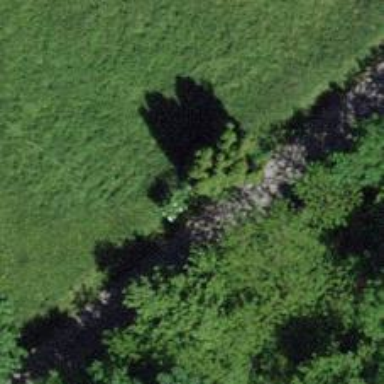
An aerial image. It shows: Wayside cross with historic significance.